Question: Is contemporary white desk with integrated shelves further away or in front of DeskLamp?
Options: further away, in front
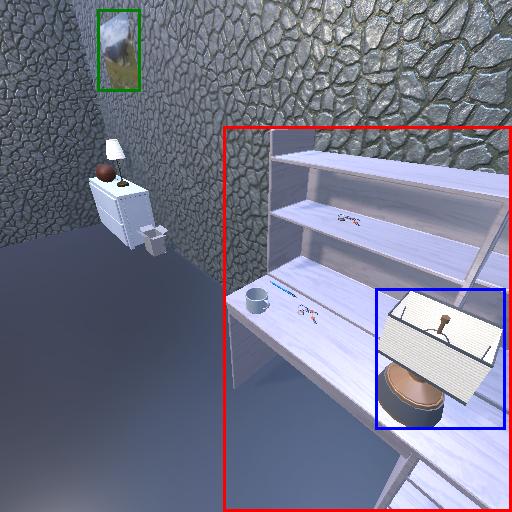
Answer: further away